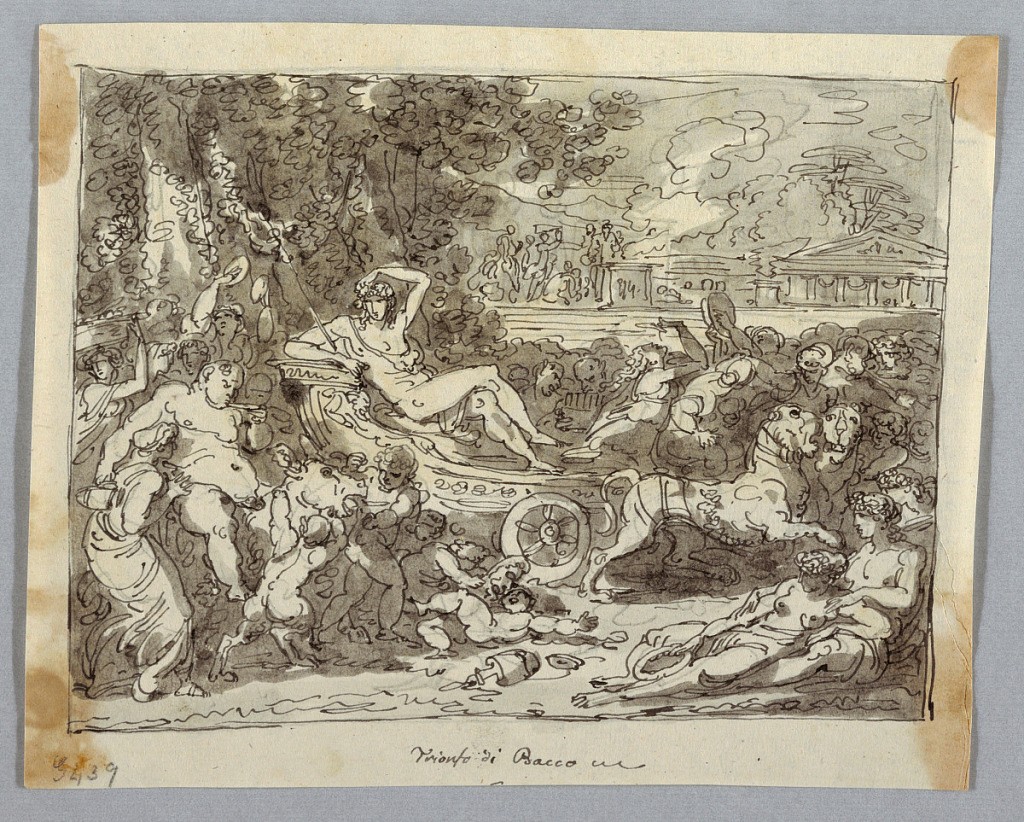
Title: Drawing
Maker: Felice Giani, Italian, 1758–1823
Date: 1780-1790
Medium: Pen and black ink, brush with watercolor wash on cream laid paper
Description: Two panthers draw the car with the young Bacchus, toward right. The bacchic crowd accompany it in the rear and at left. Silenus supported upon his donkey by a Maenad and accompanied by Satyr and bacchic children is shown in the left foreground, a group of seated Bacchantes in the right foreground.